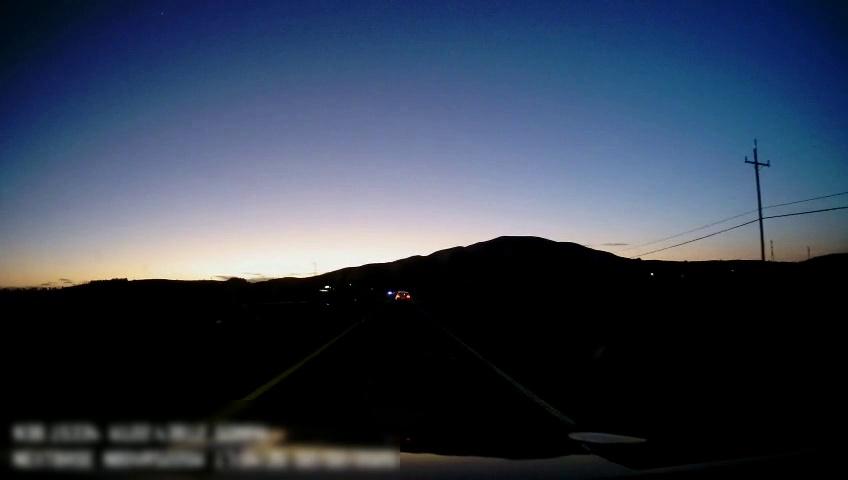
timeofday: Dusk/Dawn/Twilight
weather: Other
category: Drivable Space
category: Vehicles | Car
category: Lanes | Current Lane
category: Lanes | Current Lane